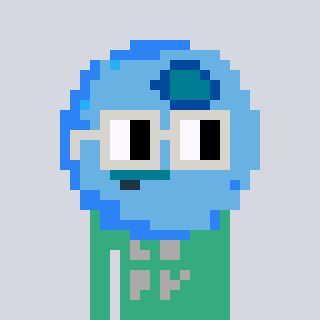
a pixel art character with square light gray glasses, a blueberry-shaped head and a teal-colored body on a cool background